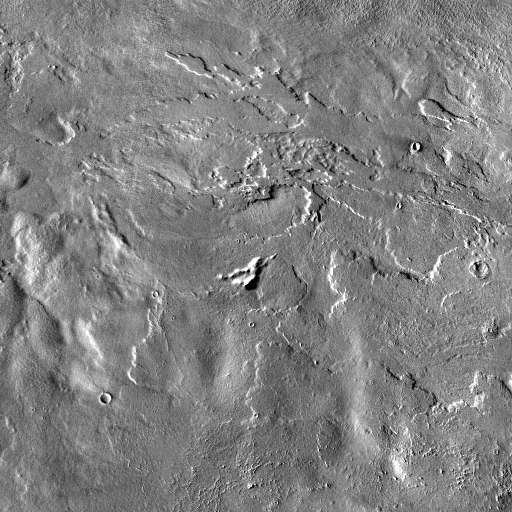
Crater classes present: Background, Other